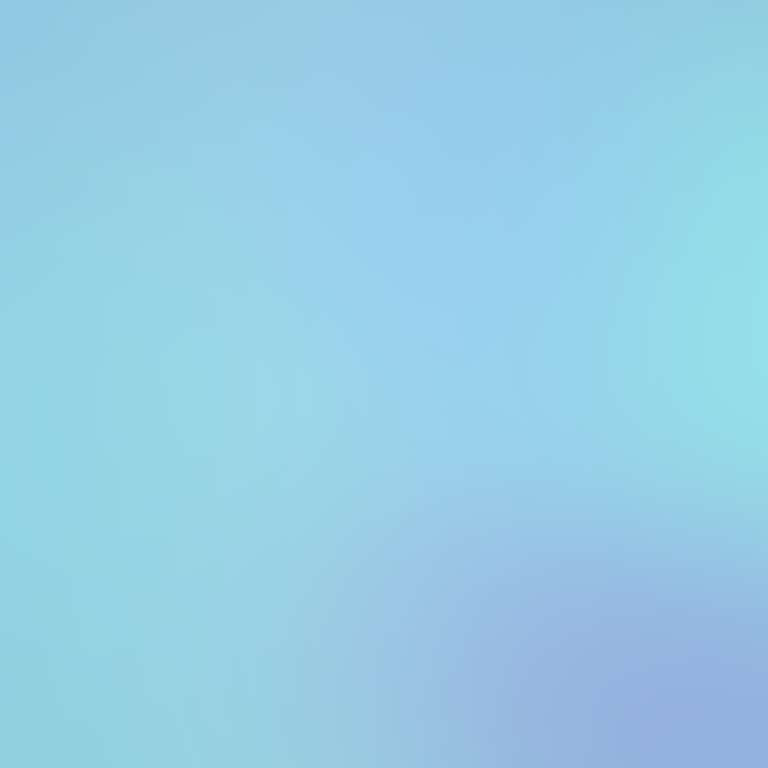
Abstract light effect, smooth gradient from soft blue to light teal, calm atmosphere, diffuse light, no room, no furniture, no objects.